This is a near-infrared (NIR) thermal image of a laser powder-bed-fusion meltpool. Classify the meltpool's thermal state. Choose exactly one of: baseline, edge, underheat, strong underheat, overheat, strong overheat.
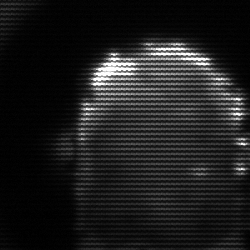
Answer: baseline